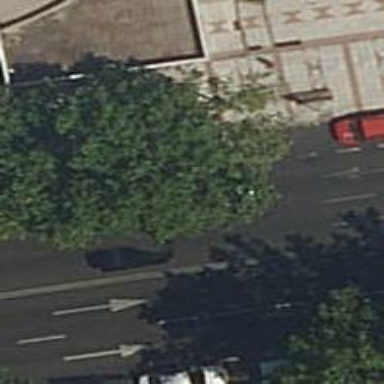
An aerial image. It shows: Taxi stand.